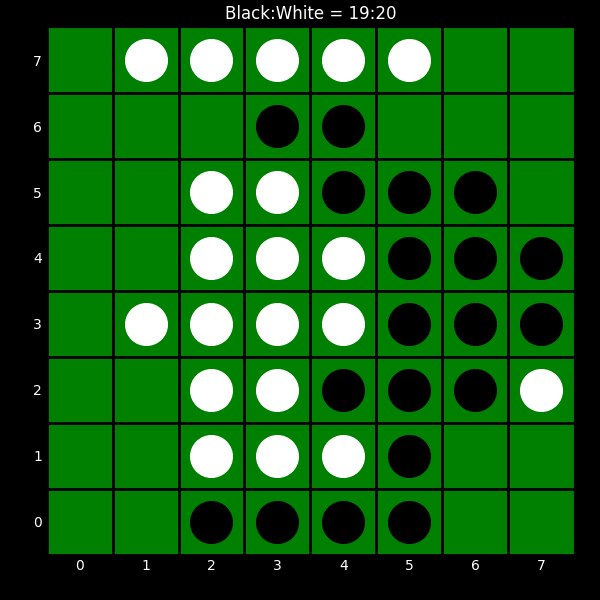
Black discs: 19
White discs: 20